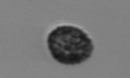
Label: Pseudochattonella_farcimen